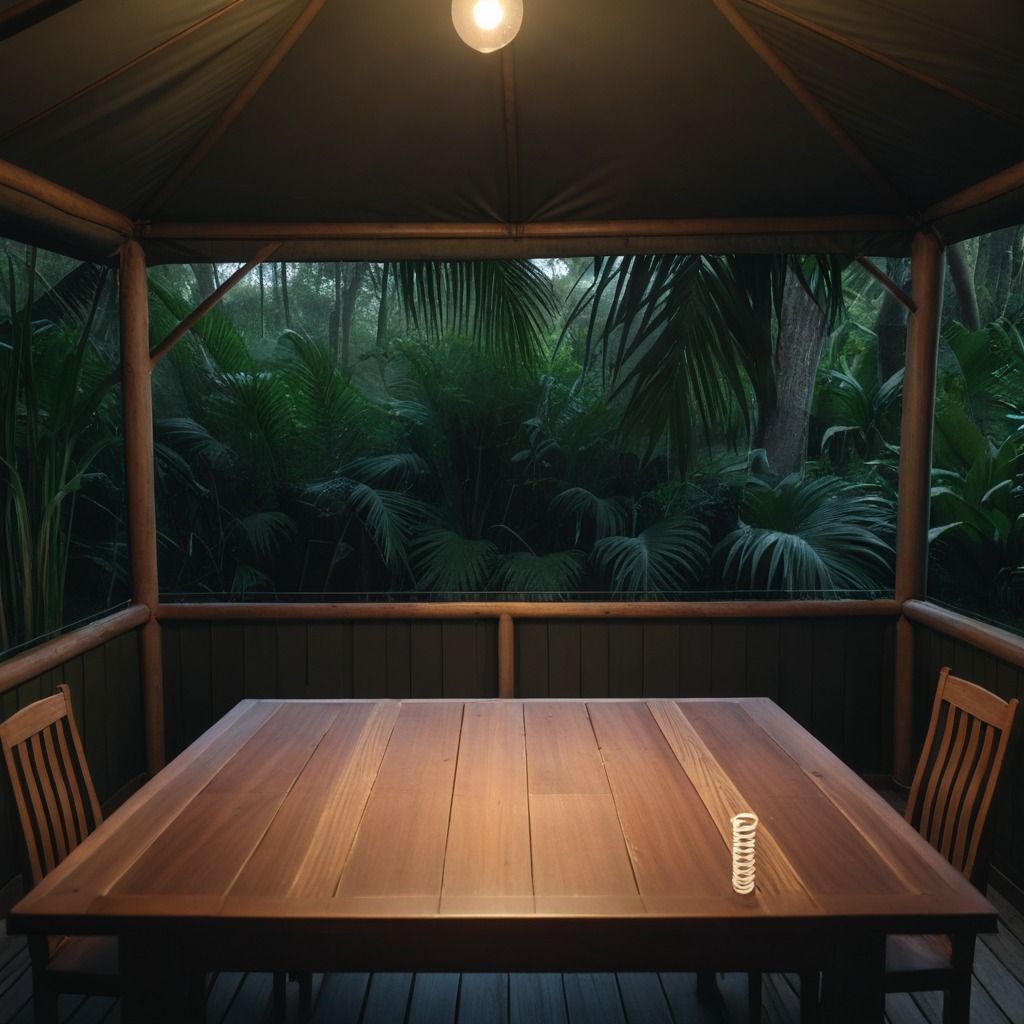
A coiled metal spring is lying on the wooden table.